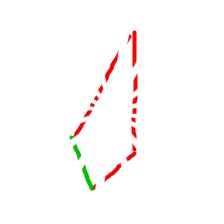
Shape: kite